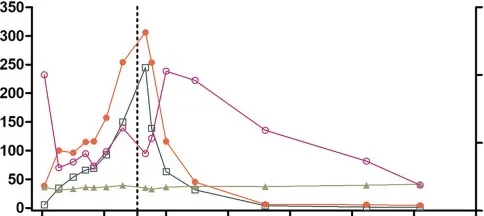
(A) The left Y-axis indicates DBIL, TBIL, and ALB; the right Y-axis indicates GGT. The day of Kasai's surgery is marked with the vertical dotted line.
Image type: chart (chart)